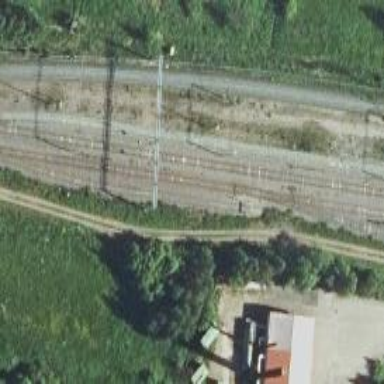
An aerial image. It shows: Electrified rail siding with contact line.